Question: Hello every body i am working on a project in which have to implement cucumber with selenium when i run my code following error message is shown
I have JDK 7 installed and i am using Jars in image

'''
java.lang.NoSuchMethodError: cucumber.runtime.RuntimeOptions.<init>(Ljava/util/Properties;[Ljava/lang/String;)V
at cucumber.runtime.junit.RuntimeOptionsFactory.create(RuntimeOptionsFactory.java:32)
at cucumber.api.junit.Cucumber.<init>(Cucumber.java:56)
at sun.reflect.NativeConstructorAccessorImpl.newInstance0(Native Method)
at sun.reflect.NativeConstructorAccessorImpl.newInstance(Unknown Source)
at sun.reflect.DelegatingConstructorAccessorImpl.newInstance(Unknown Source)
at java.lang.reflect.Constructor.newInstance(Unknown Source)
at org.junit.internal.builders.AnnotatedBuilder.buildRunner(AnnotatedBuilder.java:31)
at org.junit.internal.builders.AnnotatedBuilder.runnerForClass(AnnotatedBuilder.java:24)
at org.junit.runners.model.RunnerBuilder.safeRunnerForClass(RunnerBuilder.java:57)
at org.junit.internal.builders.AllDefaultPossibilitiesBuilder.runnerForClass(AllDefaultPossibilitiesBuilder.java:29)
at org.junit.runners.model.RunnerBuilder.safeRunnerForClass(RunnerBuilder.java:57)
at org.junit.internal.requests.ClassRequest.getRunner(ClassRequest.java:24)
at org.eclipse.jdt.internal.junit4.runner.JUnit4TestReference.<init>(JUnit4TestReference.java:33)
at org.eclipse.jdt.internal.junit4.runner.JUnit4TestClassReference.<init>(JUnit4TestClassReference.java:25)
at org.eclipse.jdt.internal.junit4.runner.JUnit4TestLoader.createTest(JUnit4TestLoader.java:48)
at org.eclipse.jdt.internal.junit4.runner.JUnit4TestLoader.loadTests(JUnit4TestLoader.java:38)
at org.eclipse.jdt.internal.junit.runner.RemoteTestRunner.runTests(RemoteTestRunner.java:452)
at org.eclipse.jdt.internal.junit.runner.RemoteTestRunner.runTests(RemoteTestRunner.java:683)
at org.eclipse.jdt.internal.junit.runner.RemoteTestRunner.run(RemoteTestRunner.java:390)
at org.eclipse.jdt.internal.junit.runner.RemoteTestRunner.main(RemoteTestRunner.java:197)
'''
Feature: Check addition in Google calculator
In order to verify that google calculator work correctly
As a user of google
I should be able to get correct addition result
Scenario: Addition
Given I open google
When I enter "2+2" in search textbox
Then I should get result as "4"
'''
**Cucumber Steps Class IS :**
import java.util.concurrent.TimeUnit;
import org.junit.Assert;
import org.openqa.selenium.WebDriver;
import org.openqa.selenium.firefox.FirefoxDriver;
import org.openqa.selenium.WebElement;
import org.openqa.selenium.By;
import cucumber.api.java.After;
import cucumber.api.java.Before;
import cucumber.api.java.en.Given;
import cucumber.api.java.en.Then;
import cucumber.api.java.en.When;
public class googleCalcStepDefinition {
protected WebDriver driver;
@Before
public void setup() {
driver = new FirefoxDriver();
}
@Given("^I open google$")
public void I_open_google() {
//Set implicit wait of 10 seconds and launch google
driver.manage().timeouts().implicitlyWait(5, TimeUnit.SECONDS);
driver.get("https://www.google.co.in");
}
@When("^I enter "([^"]*)" in search textbox$")
public void I_enter_in_search_textbox(String additionTerms) {
//Write term in google textbox
WebElement googleTextBox = driver.findElement(By.id("gbqfq"));
googleTextBox.sendKeys(additionTerms);
//Click on searchButton
WebElement searchButton = driver.findElement(By.id("gbqfb"));
searchButton.click();
}
@Then("^I should get result as "([^"]*)"$")
public void I_should_get_correct_result(String expectedResult) {
//Get result from calculator
WebElement calculatorTextBox = driver.findElement(By.id("cwos"));
String result = calculatorTextBox.getText();
//Verify that result of 2+2 is 4
Assert.assertEquals(result, expectedResult);
driver.close();
}
@After
public void closeBrowser() {
driver.quit();
}
}
**Junit Runner Class is :**
import org.junit.runner.RunWith;
import cucumber.api.junit.Cucumber;
import cucumber.api.CucumberOptions;;
@RunWith(Cucumber.class)
@CucumberOptions(features = {"src/"},glue = {"src/googleCalcStepDefinition.java"})
public class googleCalcTest {
}
'''
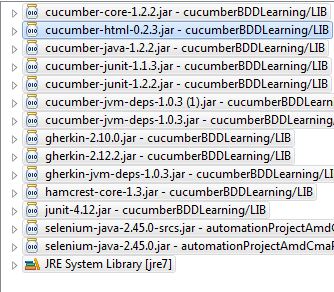
Answer: Fixed This issue just by installing JDK8 64 bit and Eclipse LUNA 64 bit and then using following jars